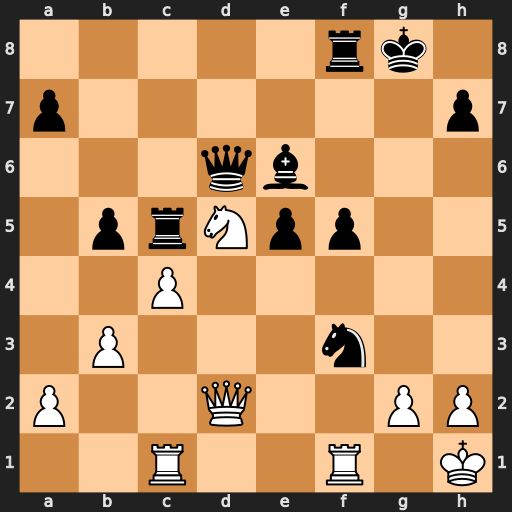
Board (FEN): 5rk1/p6p/3qb3/1prNpp2/2P5/1P3n2/P2Q2PP/2R2R1K
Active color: w
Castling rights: -
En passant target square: -
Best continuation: Nf6+ Rxf6 Qxd6